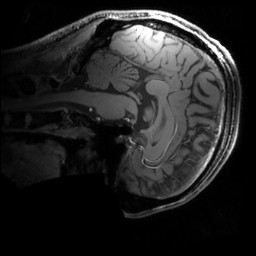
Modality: MP2RAGE
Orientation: sagittal
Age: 30
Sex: male
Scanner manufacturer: siemens
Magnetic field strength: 6.98 T
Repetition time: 6 s
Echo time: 0.00283 s